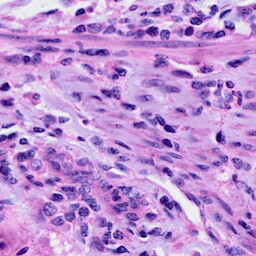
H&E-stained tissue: Cervix